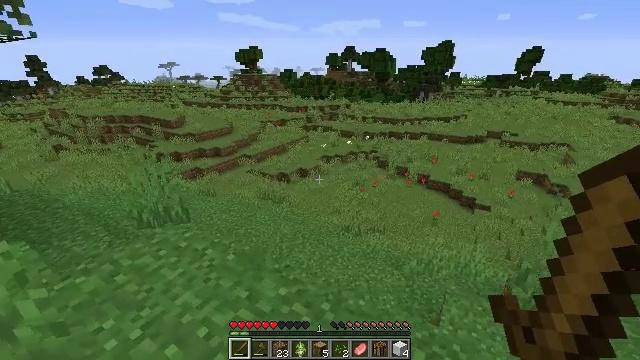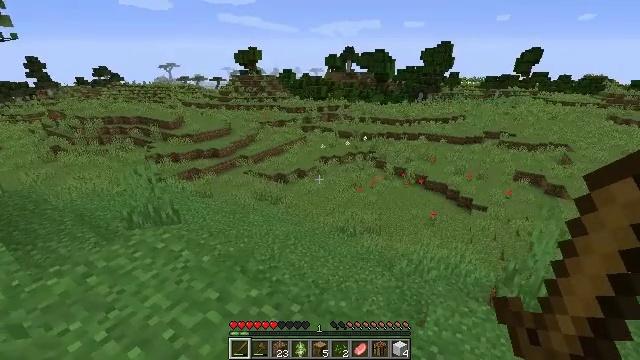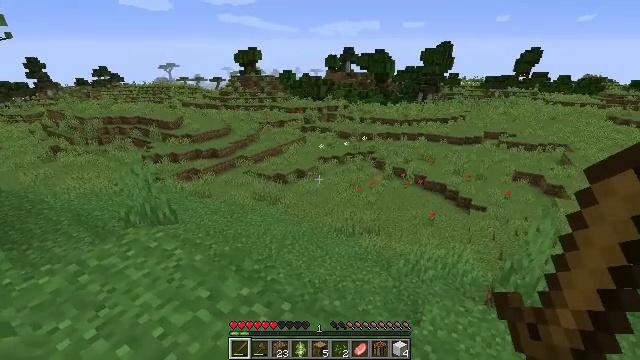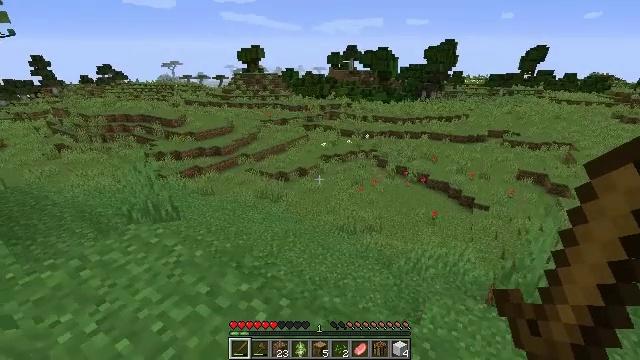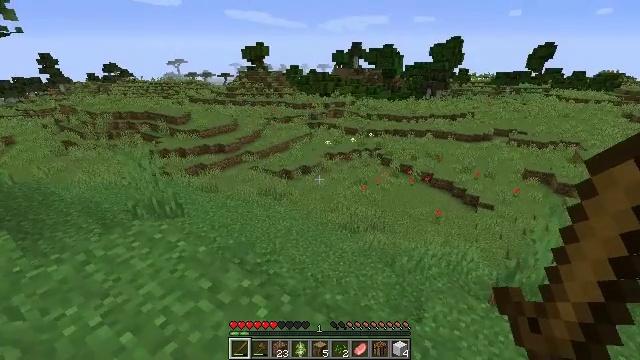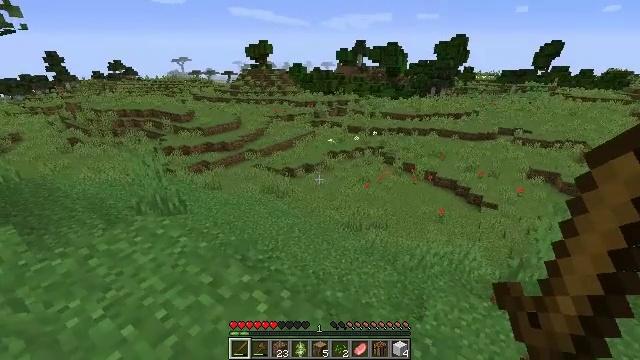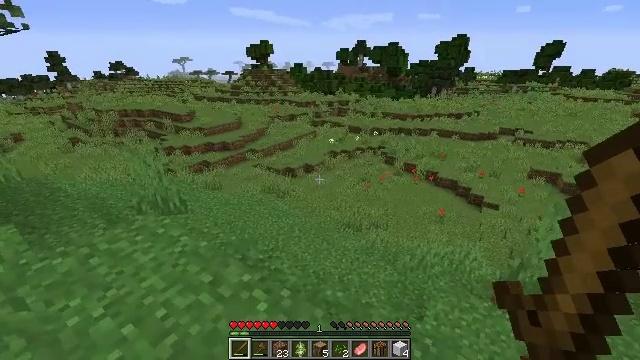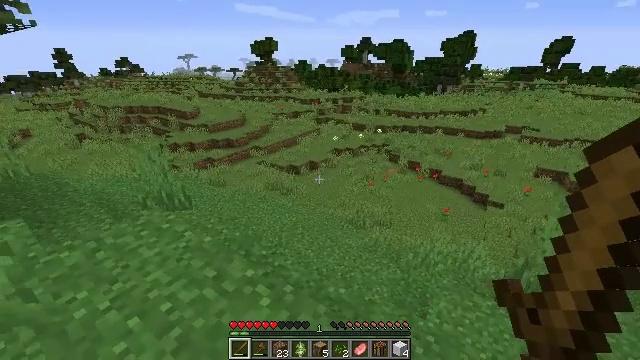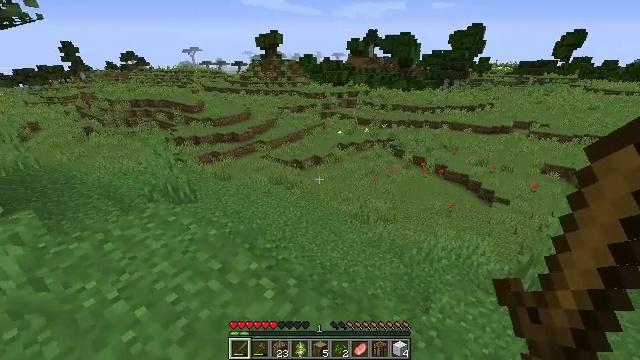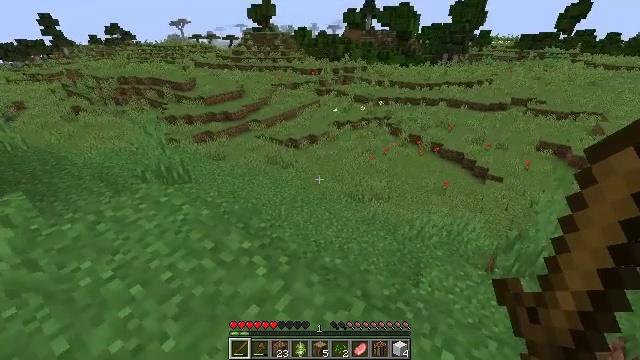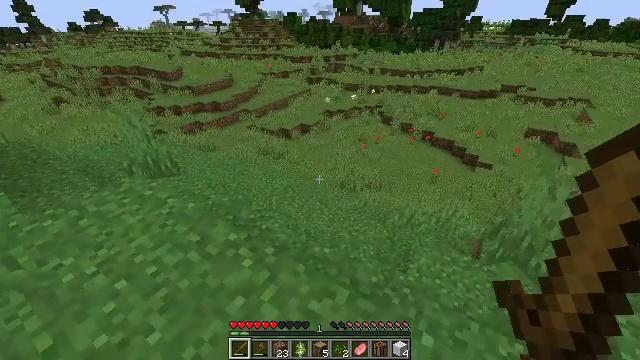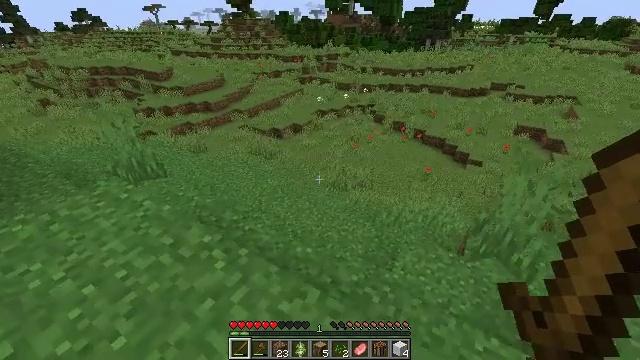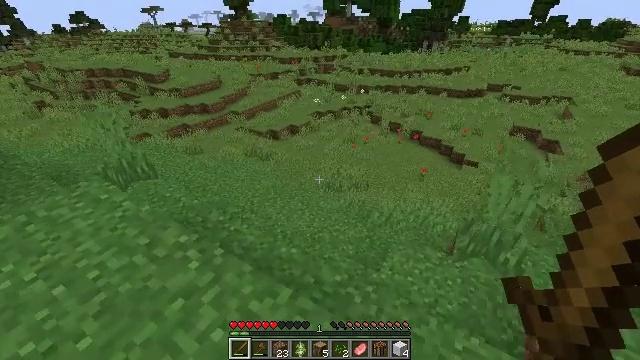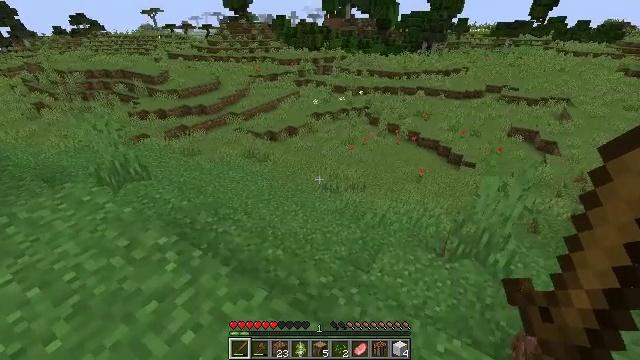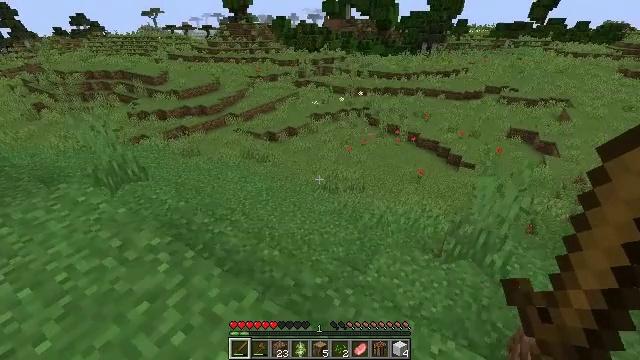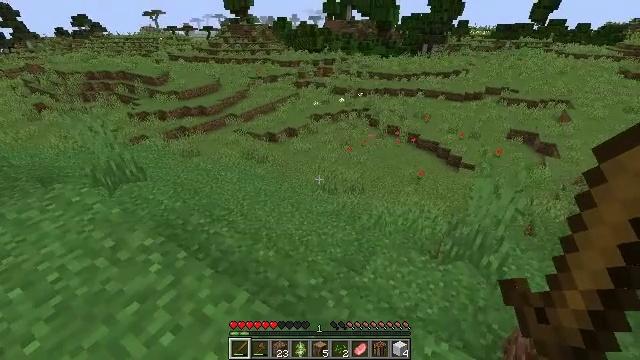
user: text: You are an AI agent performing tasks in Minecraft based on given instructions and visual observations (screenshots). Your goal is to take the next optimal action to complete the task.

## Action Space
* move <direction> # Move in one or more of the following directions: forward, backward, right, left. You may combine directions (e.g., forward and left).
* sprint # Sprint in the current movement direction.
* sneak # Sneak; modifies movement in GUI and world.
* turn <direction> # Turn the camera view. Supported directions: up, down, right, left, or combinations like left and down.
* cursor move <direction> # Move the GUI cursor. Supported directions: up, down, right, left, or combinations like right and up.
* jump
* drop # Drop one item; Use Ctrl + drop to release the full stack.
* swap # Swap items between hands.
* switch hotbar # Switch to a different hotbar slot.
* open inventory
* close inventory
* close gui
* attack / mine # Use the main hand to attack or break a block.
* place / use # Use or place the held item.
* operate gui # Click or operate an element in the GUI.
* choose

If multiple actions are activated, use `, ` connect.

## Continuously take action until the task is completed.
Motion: motion action
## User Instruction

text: Dig up the grass block for dirt.
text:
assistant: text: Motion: no_op
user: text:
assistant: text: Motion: no_op
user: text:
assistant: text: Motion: no_op
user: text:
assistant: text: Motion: no_op
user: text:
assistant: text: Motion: no_op
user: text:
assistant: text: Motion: no_op
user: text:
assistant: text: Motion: no_op
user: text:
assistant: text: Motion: turn left and down
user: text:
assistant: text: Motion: move right, turn down
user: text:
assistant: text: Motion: move right, turn right and down
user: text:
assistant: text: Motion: move right, turn right
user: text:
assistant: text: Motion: move right
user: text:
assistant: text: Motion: no_op
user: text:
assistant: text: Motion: no_op
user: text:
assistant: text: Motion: no_op
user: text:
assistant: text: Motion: turn left and up
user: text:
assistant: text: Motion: no_op
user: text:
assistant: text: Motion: no_op
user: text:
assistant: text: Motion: no_op
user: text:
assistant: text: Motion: turn left
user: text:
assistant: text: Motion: turn left and up
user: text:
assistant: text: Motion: turn left and up
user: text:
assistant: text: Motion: no_op
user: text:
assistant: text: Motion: no_op
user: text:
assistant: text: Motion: no_op
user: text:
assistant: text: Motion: no_op
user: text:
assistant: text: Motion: no_op
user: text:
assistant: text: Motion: no_op
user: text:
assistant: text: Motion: no_op
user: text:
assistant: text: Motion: no_op